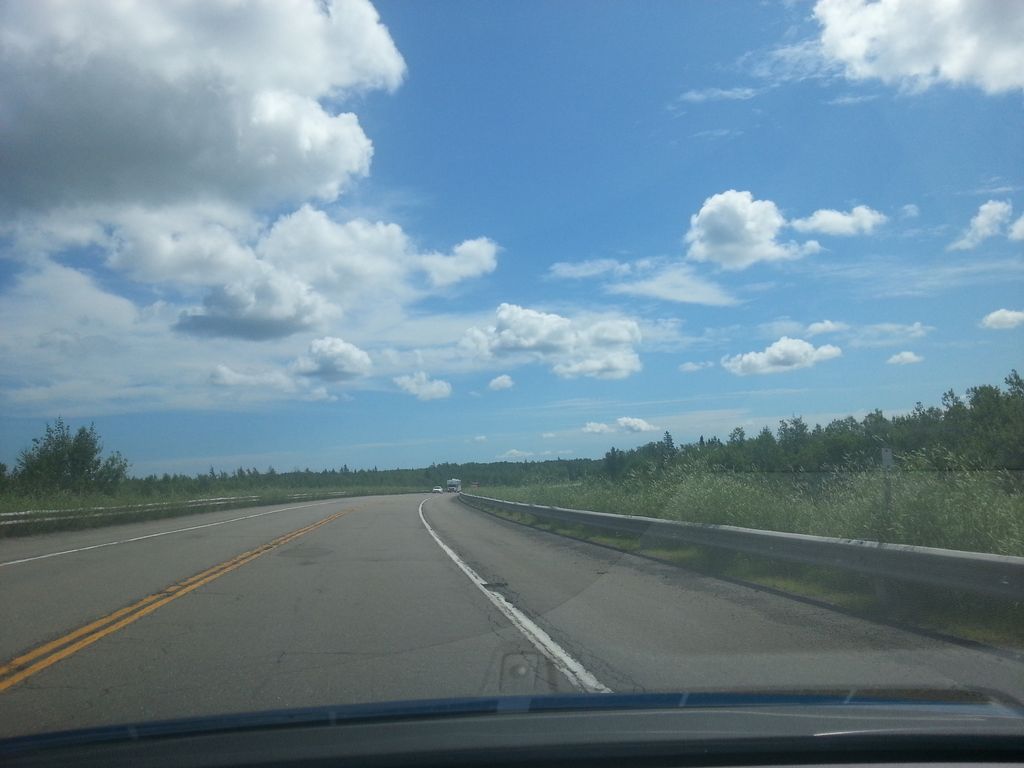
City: charlottetown